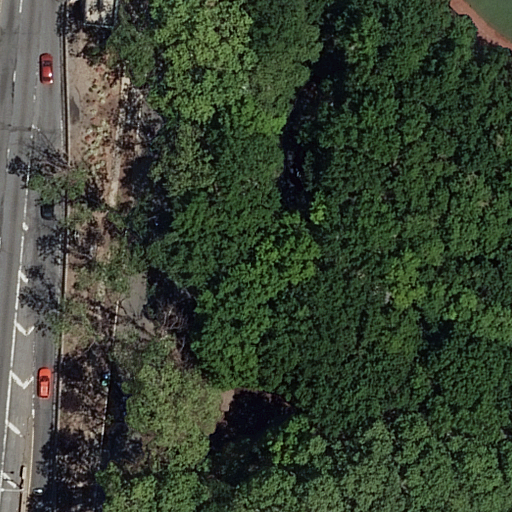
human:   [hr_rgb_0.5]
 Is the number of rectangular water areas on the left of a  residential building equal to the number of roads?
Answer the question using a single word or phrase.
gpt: no

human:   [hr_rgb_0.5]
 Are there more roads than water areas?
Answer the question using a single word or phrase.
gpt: yes

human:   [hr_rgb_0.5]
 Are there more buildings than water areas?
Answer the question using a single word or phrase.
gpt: no

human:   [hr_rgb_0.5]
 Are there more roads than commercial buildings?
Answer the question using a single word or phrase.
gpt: yes

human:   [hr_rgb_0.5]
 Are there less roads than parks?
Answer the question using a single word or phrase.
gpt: no

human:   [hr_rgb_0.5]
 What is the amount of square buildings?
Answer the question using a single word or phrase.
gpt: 0

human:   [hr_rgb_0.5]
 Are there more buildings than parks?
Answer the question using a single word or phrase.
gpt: no

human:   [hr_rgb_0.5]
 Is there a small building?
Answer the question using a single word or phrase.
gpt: no

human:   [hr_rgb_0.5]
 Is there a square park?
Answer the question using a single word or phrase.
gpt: no

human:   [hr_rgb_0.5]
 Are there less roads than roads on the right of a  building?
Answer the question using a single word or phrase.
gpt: no

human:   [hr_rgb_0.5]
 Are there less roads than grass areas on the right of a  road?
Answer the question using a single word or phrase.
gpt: no

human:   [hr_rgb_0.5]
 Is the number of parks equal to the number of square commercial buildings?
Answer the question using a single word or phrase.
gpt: no

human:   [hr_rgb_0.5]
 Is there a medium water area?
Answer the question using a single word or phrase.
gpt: no

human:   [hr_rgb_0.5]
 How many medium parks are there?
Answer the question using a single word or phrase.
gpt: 0

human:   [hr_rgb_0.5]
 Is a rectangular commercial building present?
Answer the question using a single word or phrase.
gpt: no

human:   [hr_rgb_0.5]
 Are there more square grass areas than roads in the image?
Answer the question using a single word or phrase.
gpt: no

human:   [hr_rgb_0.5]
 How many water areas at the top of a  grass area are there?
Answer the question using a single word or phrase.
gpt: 0

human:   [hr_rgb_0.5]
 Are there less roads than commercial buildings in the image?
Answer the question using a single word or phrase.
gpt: no

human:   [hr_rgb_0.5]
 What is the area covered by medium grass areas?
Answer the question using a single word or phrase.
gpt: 274m2

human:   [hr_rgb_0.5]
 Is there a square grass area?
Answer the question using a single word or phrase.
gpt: no

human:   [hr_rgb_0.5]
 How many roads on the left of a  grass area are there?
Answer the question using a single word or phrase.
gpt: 5

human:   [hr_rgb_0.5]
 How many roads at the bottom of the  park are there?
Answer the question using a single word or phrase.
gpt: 0

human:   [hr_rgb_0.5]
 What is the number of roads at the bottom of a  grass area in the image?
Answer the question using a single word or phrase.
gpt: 6

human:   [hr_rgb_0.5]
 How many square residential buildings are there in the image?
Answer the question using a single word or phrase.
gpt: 0

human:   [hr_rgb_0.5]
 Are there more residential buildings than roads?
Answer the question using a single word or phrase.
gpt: no

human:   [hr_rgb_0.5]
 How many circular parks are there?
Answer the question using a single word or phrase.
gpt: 0

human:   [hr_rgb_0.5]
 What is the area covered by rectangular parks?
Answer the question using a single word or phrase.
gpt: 6473m2

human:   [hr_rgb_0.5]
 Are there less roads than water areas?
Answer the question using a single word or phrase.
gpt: no

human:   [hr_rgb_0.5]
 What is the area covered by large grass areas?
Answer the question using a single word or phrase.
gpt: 0m2

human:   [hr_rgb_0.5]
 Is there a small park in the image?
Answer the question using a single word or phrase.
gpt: no

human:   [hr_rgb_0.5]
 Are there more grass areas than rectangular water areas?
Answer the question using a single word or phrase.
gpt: yes

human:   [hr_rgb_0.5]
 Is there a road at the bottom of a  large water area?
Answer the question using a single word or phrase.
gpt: no

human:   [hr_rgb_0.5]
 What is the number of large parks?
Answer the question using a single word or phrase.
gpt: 1

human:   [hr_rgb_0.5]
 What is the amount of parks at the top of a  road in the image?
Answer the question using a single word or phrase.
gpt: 0

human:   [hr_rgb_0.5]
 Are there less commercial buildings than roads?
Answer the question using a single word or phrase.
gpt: yes

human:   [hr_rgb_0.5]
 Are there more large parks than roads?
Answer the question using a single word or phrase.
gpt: no

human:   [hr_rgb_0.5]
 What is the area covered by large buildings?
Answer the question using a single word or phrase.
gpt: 0m2